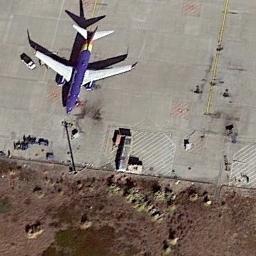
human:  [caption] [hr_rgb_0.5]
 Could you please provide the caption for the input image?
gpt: A purple plane parked in the open space in front of the dunes .

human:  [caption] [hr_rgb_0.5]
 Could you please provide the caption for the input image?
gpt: A purple plane parked on the airport and the lawn with some bushes beside .

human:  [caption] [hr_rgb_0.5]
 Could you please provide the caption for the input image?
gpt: An airplane with a blue fuselage in a clearing .

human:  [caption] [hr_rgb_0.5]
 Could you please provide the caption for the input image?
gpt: A blue plane is parked on the open space beside the grass .

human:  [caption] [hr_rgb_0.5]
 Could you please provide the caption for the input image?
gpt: A plane is on the ground beside the grass .